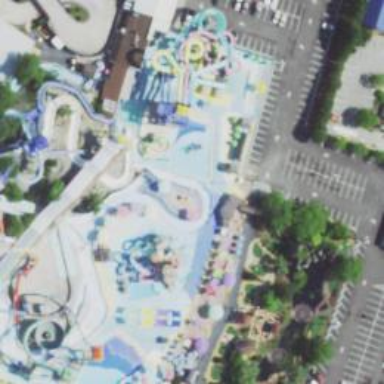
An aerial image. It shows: Water slide attraction.